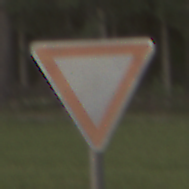
Verkehrszeichen: VorfahrtGewaehren
Umgebung: Outdoor, Nature
Tageszeit: SunriseSunset
Wetter: Clear
Licht: Natural
Jahreszeit: NotSpecified
Kontrast: LowContrast